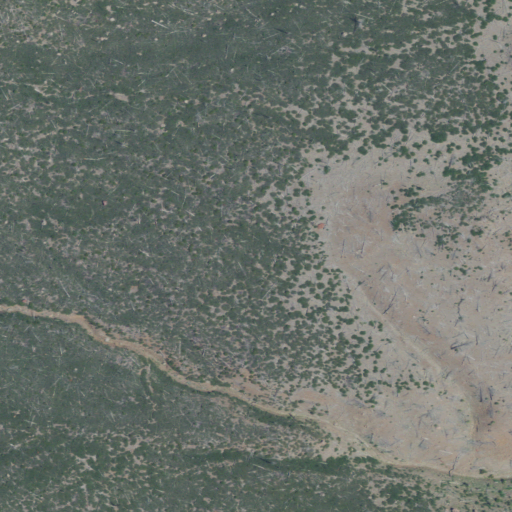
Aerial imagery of mountain in Oregon named Brattain Hill containing shrub and grassland